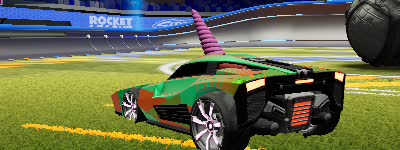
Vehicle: breakout